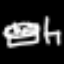
Label: chair